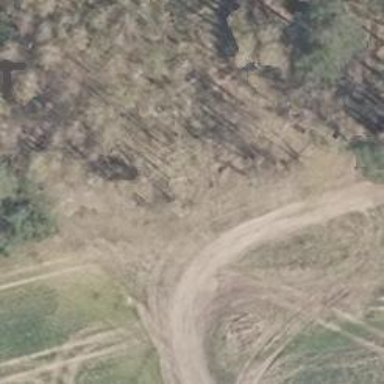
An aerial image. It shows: Sandy track road with grade5 tracktype.